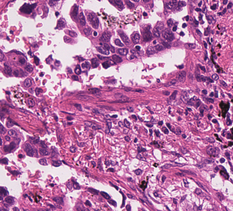
Tumor epithelial tissue: yes
Tumor-associated stroma tissue: yes
Normal tissue: no